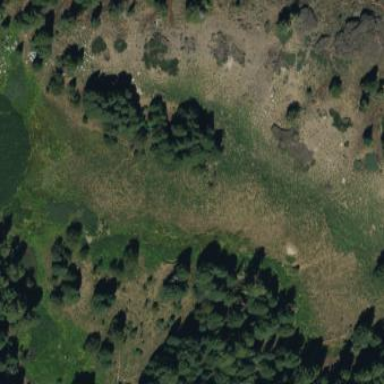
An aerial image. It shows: Wet meadow characterized by grassland vegetation.